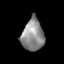
Tissue: prostate
Cell type: T cells
Senescence score: 0.3555
Nuclear area (px): 698
Mean DAPI intensity: 138.361